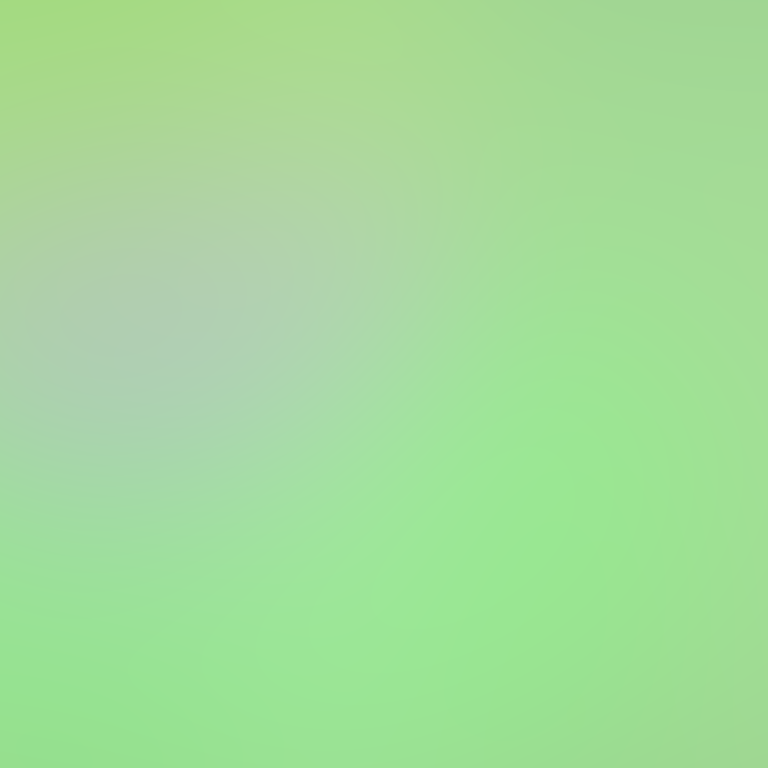
Abstract light effect, smooth gradient from soft green to light yellow, calm atmosphere, diffuse glow, no room, no furniture, no objects.